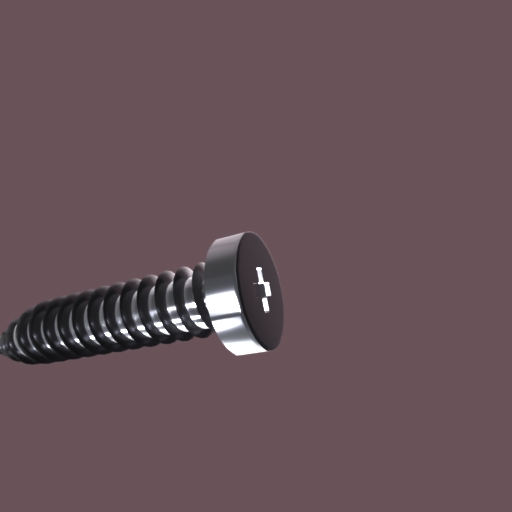
Label: screw